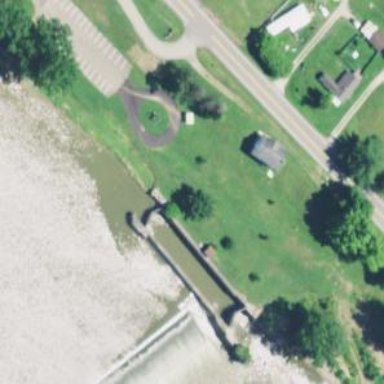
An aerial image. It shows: Lock gate along waterway.